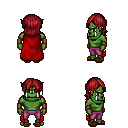
a pixel art fantasy rpg character, male body template, orc, green skin, red cape, magenta pants, brunette long bangs hairstyle, leather bracers, brown slippers, four views (front, back, left, right), 2x2 character sprite sheet, small pixel art, hard edges, no anti-aliasing